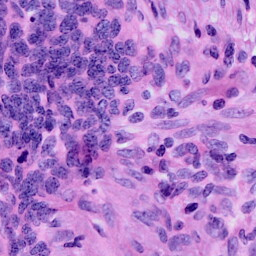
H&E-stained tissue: Cervix